Question: If I cast this on my starting string:
'''
echo mb_detect_encoding($string);
'''
I get the value:
> ASCII
This string will be downloaded. I suppose it's UTF-8, as that's the default encoding for PHP as well as from the database. Its file extension will be .DAT, and I have already added it to 'config/mimes.php' this way:
'''
'DAT' => 'text/plain; charset=ISO-8859-1'
'''
Then if I try to download that string, using the download helper of Codeigniter (assume I have already loaded the helper)
'''
force_download('MYFILE.DAT', $string);
'''
Debugging via F12, response headers are the following:
'''
Content-Disposition:attachment; filename="MYFILE.DAT"
Content-Length:21024
Content-Transfer-Encoding:binary
Content-Type:"text/plain; charset=ISO-8859-1"
'''
But when I open this file in Notepad++, it appears to be encoded in UTF-8 without BOM.

I have even tried to apply 'iconv', as well as 'mb_convert_encoding' as if the string was in utf-8, (even though 'mb_detect_encoding' told me the string was ASCII):
'''
iconv("UTF-8", "ISO-8859-1", $string);
iconv("UTF-8", "CP1252", $string);
/* ... and so on ... */
'''
Also tried
'''
mb_convert_encoding($string, "ISO-8859-1");
mb_convert_encoding($string, "CP1252");
/* ... and so on ... */
'''
But obviously, had same results. String appears to be ISO-8859 if I do a 'var_dump' (accents are messed up) but after downloading, seems to be still encoded in UTF-8 (accents are back again!)
What am I missing here? What am I doing wrong? Should I write the file before and then force download it?
:
The problem was the starting charset. It appeared to be in ISO-8859-1. Despite @deceze was absolutely right about the fact you can't specify the encoding in a plain text file, you actually are able to encode its contents, I mean, the characters.
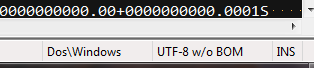
Answer: You cannot encodings with any measure of consistency or accuracy. An ASCII file is just as valid in ISO-8859 or UTF-8 or any other ASCII-compatible encoding. PHP defaults to calling it ASCII, Notepad++ defaults to calling it UTF-8. Both decisions are equally valid. Since the "actual" encoding is not stored anywhere in the file or with the file's metadata (even if you set HTTP headers), there is no "right" answer.